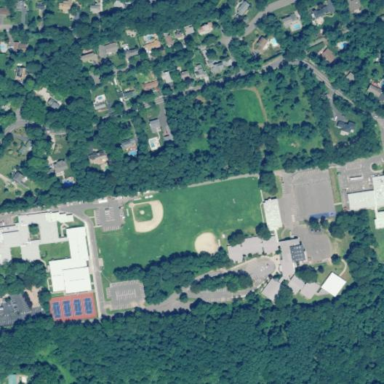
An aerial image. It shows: School.